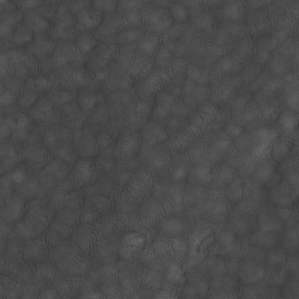
Label: non_frost